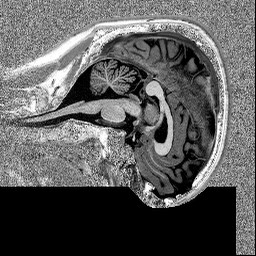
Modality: MP2RAGE
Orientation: sagittal
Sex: male